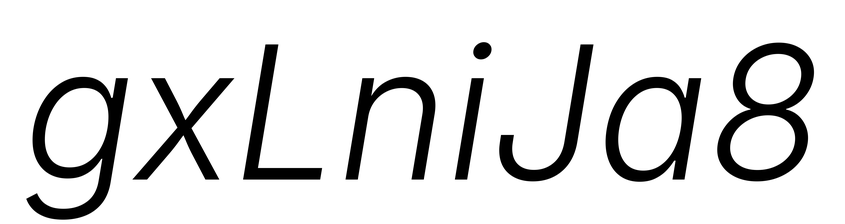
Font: Inter-Italic_Light_Italic